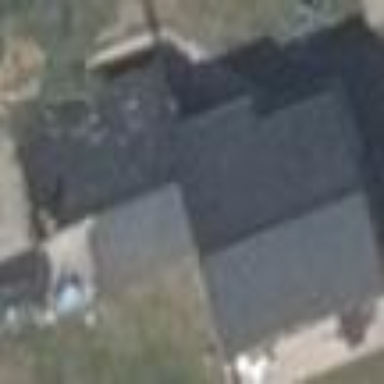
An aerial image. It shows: Detached building with gabled roof covered in black roof tiles. The building itself is painted in yellow.